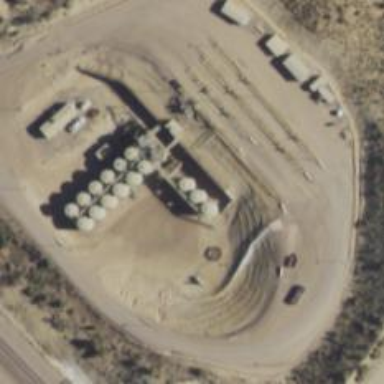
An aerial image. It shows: Storage tank with man-made structure.